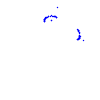
Particle: proton